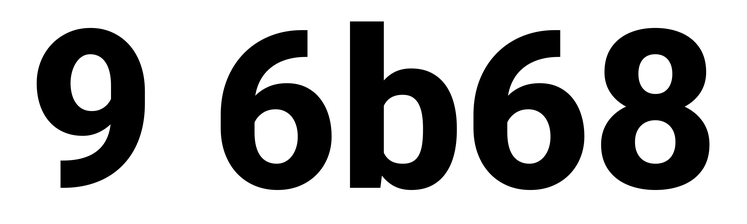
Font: Roboto_ExtraBold